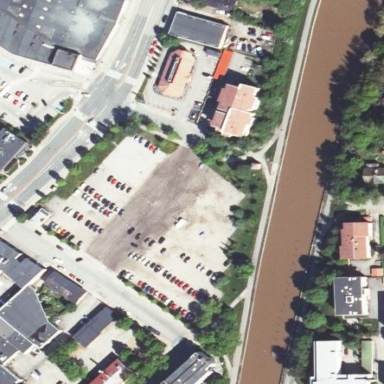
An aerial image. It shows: Parking area with unpaved surface.